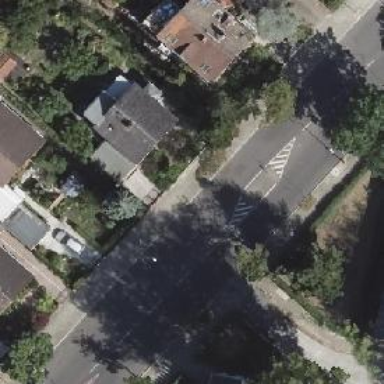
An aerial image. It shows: Tertiary road with asphalt surface.